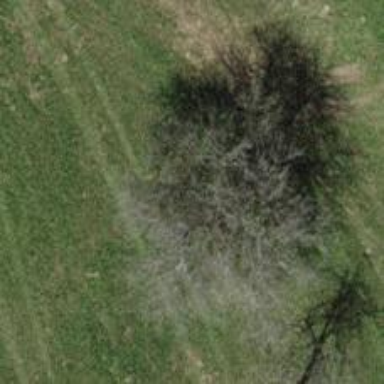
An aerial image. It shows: Urban tree adds touch of nature to the surroundings.